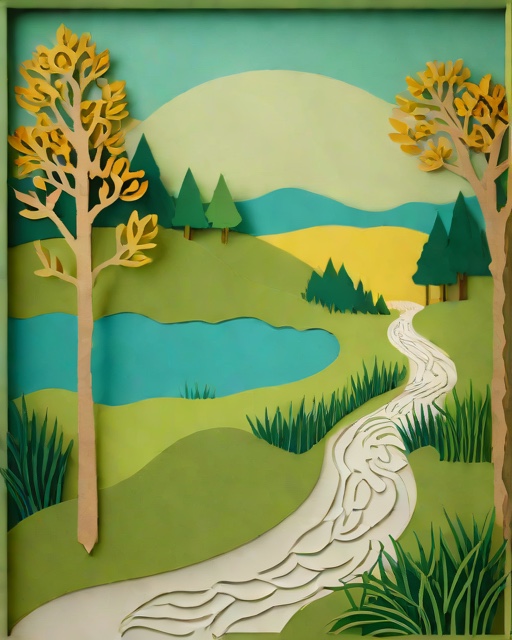
Category: Thank You